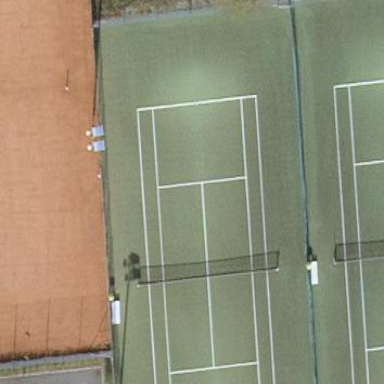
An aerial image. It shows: Tennis court in leisure pitch.